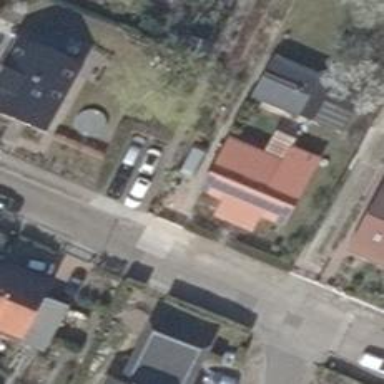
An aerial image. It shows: Residential road with sidewalks on both sides.